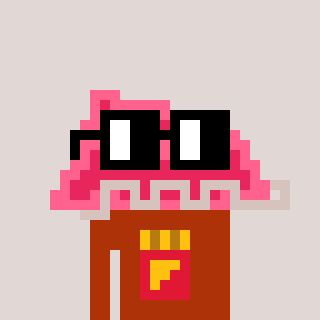
a pixel art character with square black glasses, a retainer-shaped head and a hotbrown-colored body on a warm background